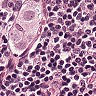
Metastatic tissue present: yes